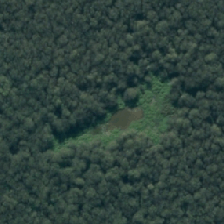
Land cover: lake_pond